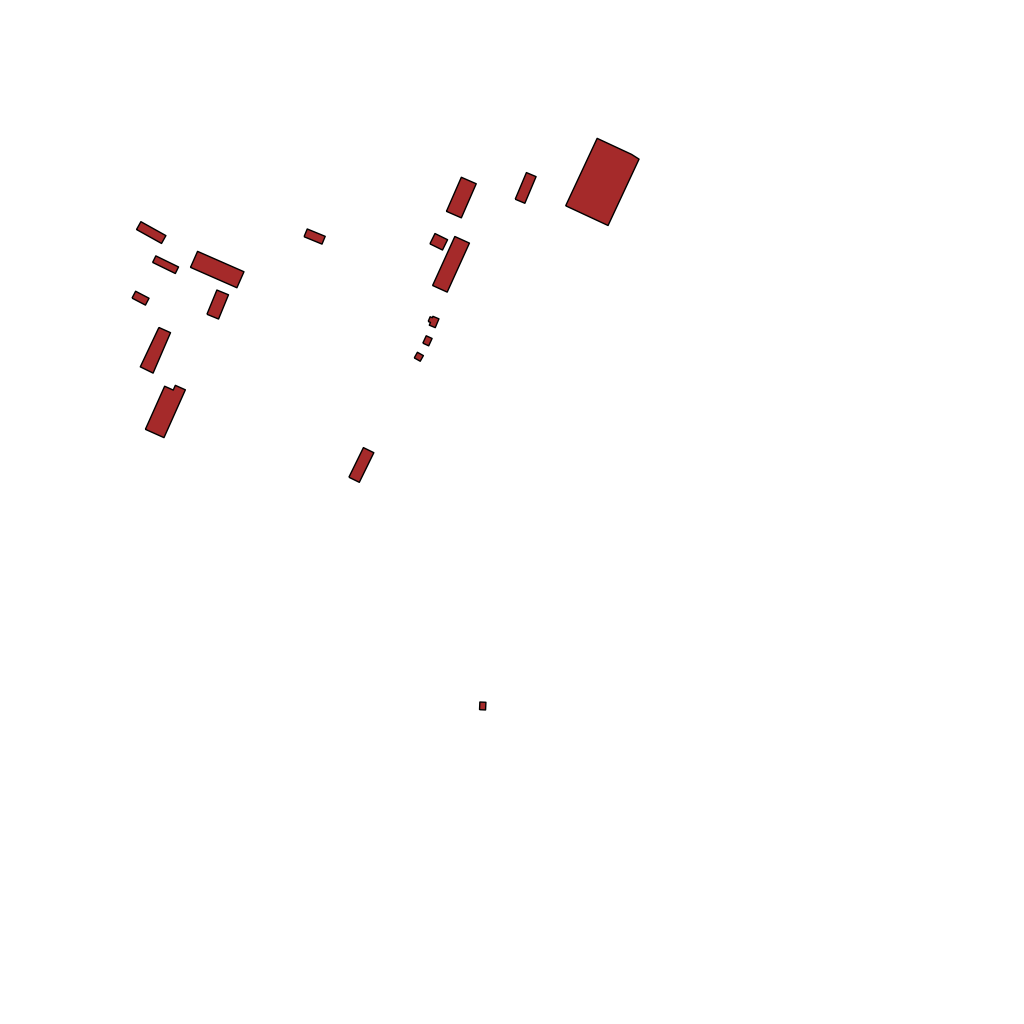
Tags: overhead vector_map, industrial, recreation, individual_rise, low_rise, density_1, Facility, 1.0 km²